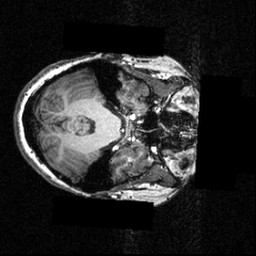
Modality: T1w
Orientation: axial
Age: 29
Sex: female
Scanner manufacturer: siemens
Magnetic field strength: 3.951 T
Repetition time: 1.5 s
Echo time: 0.00335 s